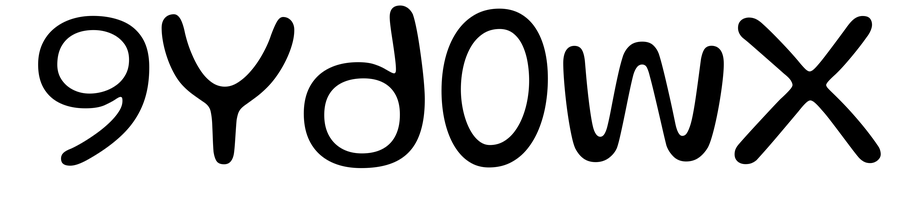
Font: Gluten_Light